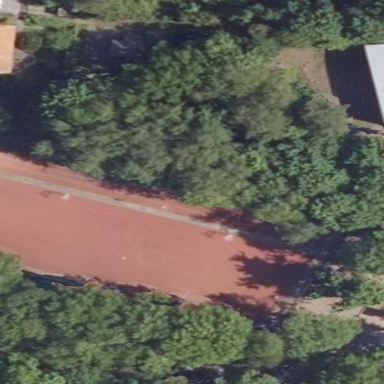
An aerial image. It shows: Athletics track located in leisure land area.